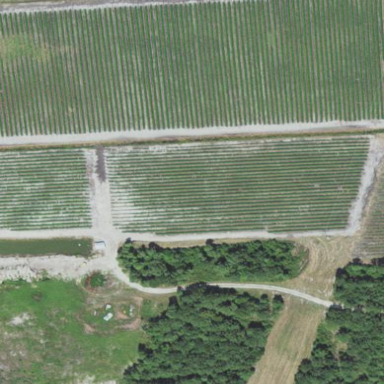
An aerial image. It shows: Orchard.